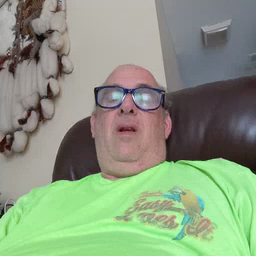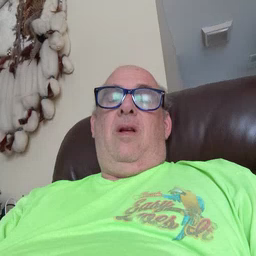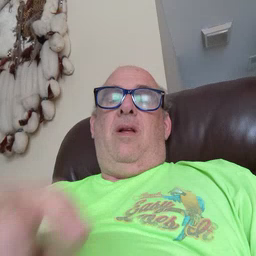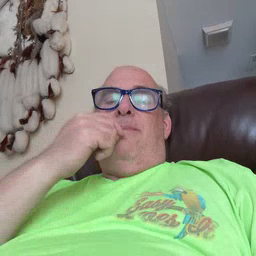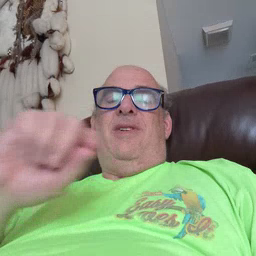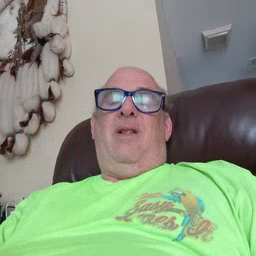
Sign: pencil